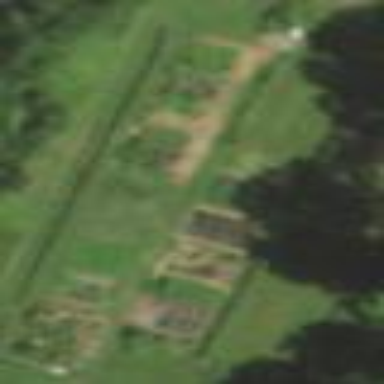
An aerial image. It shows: Area designated for allotments.